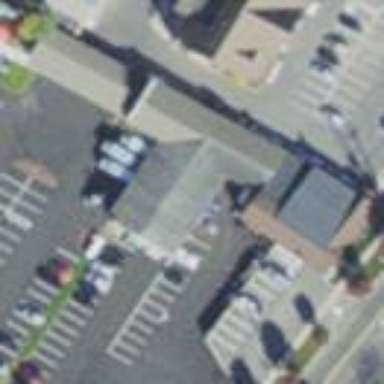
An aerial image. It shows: Hardware shop located in building.